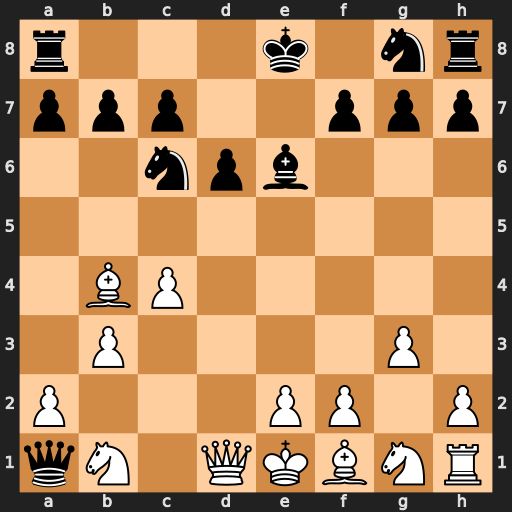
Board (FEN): r3k1nr/ppp2ppp/2npb3/8/1BP5/1P4P1/P3PP1P/qN1QKBNR
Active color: w
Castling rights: Kkq
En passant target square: -
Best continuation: Bc3 Qxa2 Bxg7